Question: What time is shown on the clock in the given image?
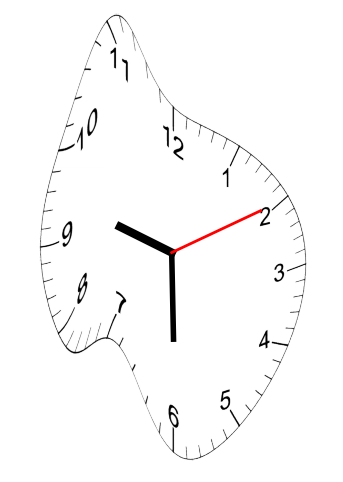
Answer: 09:30:10